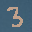
Label: 3